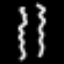
Label: squiggle